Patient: sex M, age 65
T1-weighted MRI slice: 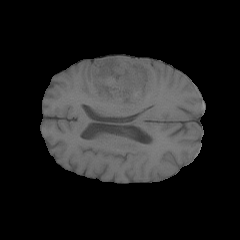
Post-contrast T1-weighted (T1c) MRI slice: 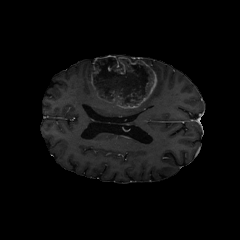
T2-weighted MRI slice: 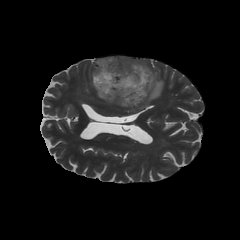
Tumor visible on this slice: yes
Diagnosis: Glioblastoma, IDH-wildtype
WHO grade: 4